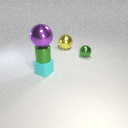
small cyan rubber cube below small green metal cylinder